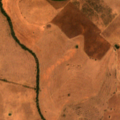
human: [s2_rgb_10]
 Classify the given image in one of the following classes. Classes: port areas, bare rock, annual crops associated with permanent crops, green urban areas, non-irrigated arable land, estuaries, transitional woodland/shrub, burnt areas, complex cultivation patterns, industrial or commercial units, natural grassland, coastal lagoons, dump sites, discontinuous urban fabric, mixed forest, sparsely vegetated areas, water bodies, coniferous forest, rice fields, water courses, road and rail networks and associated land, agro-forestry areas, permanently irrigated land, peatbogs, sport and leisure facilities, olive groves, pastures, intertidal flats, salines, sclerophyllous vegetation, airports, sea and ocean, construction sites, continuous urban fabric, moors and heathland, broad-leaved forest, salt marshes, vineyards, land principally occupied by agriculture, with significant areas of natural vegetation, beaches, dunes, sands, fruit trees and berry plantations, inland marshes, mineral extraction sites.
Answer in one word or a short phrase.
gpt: non-irrigated arable land, permanently irrigated land, olive groves